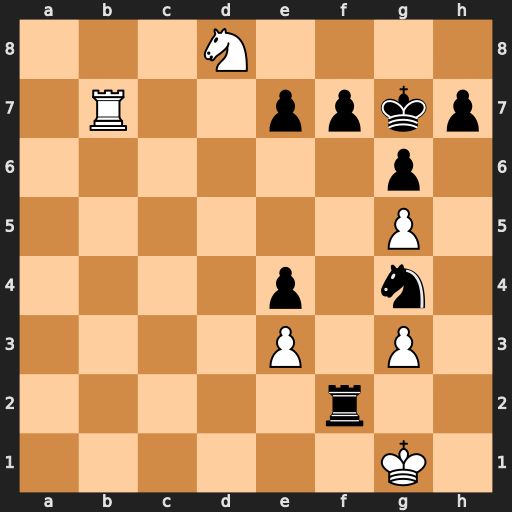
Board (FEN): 3N4/1R2ppkp/6p1/6P1/4p1n1/4P1P1/5r2/6K1
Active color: w
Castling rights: -
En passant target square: -
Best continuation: Rxe7 Kf8 Rxe4